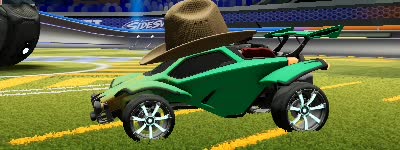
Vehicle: octane